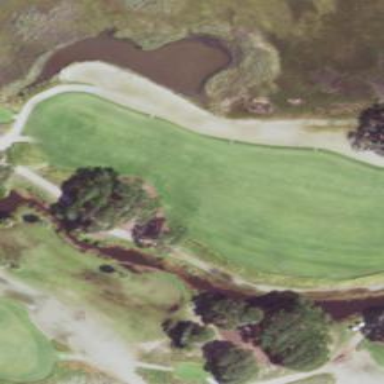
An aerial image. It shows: Picturesque scene of golf course with lateral water hazard.